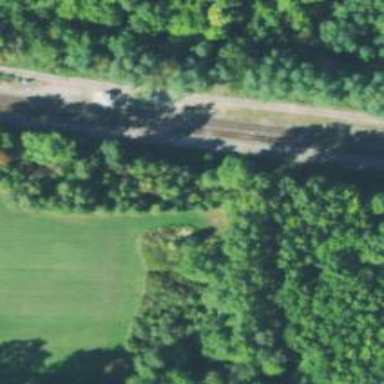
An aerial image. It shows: Railway track.